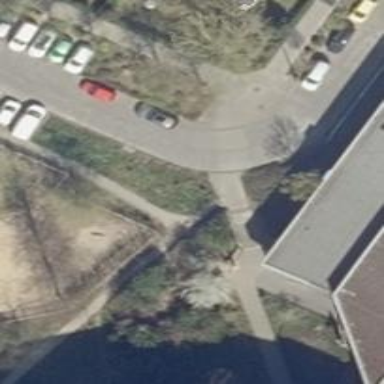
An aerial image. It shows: Footway with concrete surface.